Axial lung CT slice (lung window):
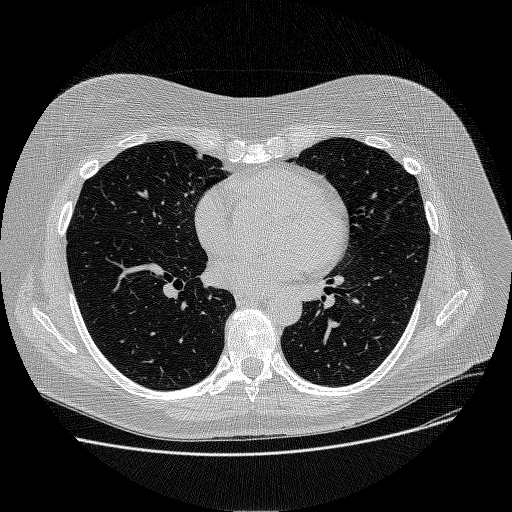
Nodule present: no